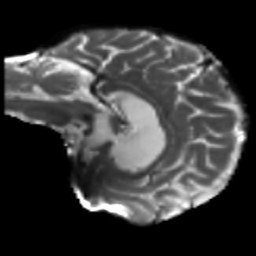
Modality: T2w
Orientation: sagittal
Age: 63
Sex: female
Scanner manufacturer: siemens
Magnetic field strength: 3 T
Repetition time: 5.47 s
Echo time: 0.0854 s